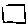
Label: square